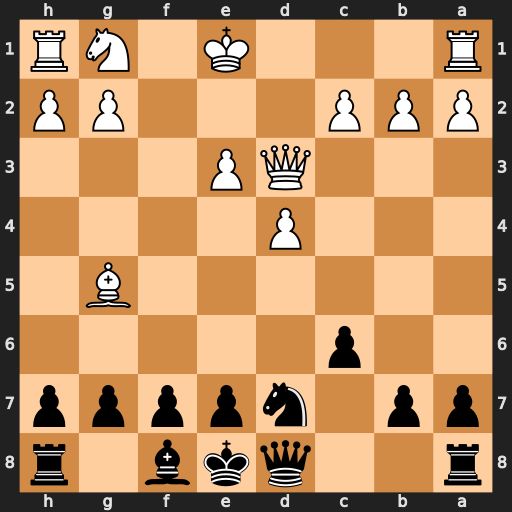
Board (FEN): r2qkb1r/pp1npppp/2p5/6B1/3P4/3QP3/PPP3PP/R3K1NR
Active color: b
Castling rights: KQkq
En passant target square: -
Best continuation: Qa5+ Qc3 Qxg5